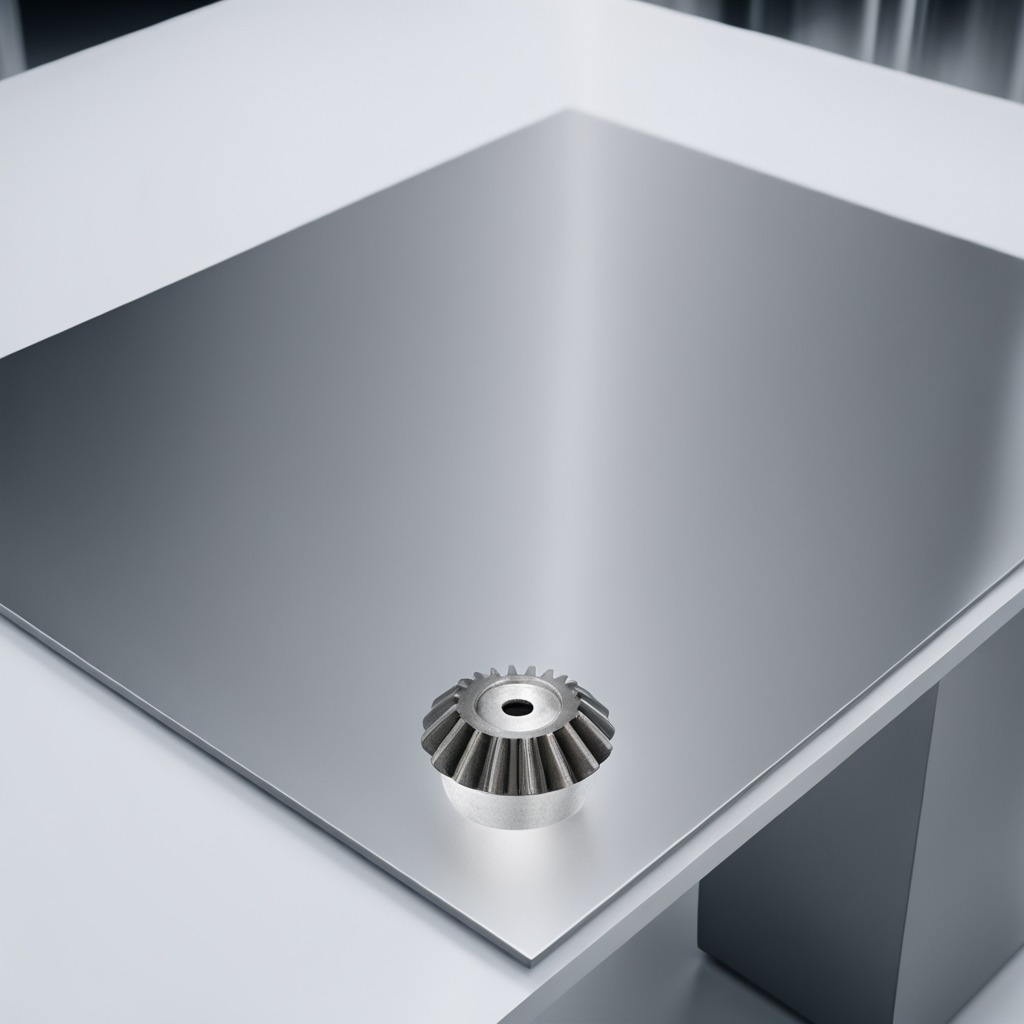
A steel gear with teeth lies on a stainless steel table in a high-end prototyping lab.